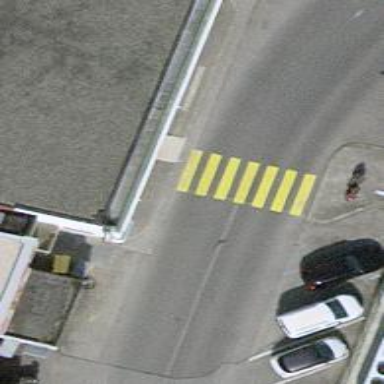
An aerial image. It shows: Marked road crossing.